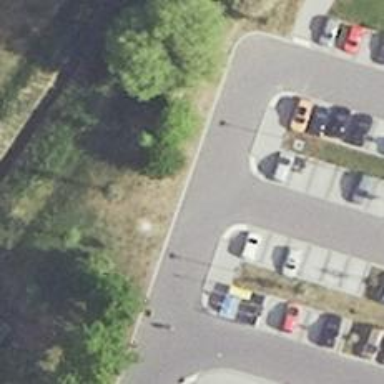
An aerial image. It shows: Parking aisle with asphalt surface. Adjacent to the parking aisle is sidewalk on the left side of the road.